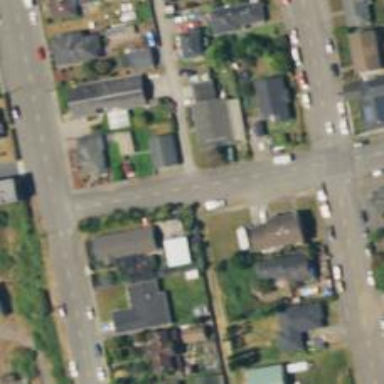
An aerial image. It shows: Alleyway designated as service road.